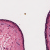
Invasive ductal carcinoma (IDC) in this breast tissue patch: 0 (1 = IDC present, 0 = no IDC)